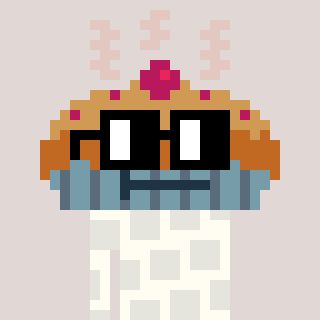
a pixel art character with square black glasses, a pie-shaped head and a grayscale-colored body on a warm background